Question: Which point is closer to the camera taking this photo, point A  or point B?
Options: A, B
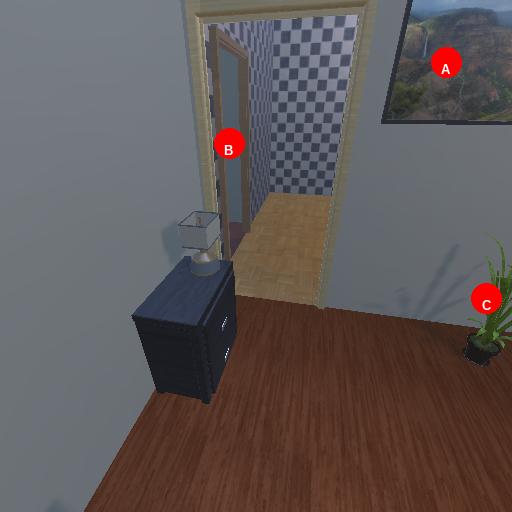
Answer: A